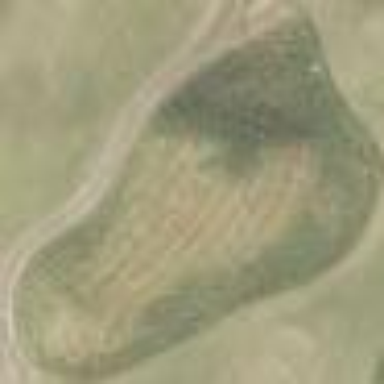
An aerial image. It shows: Area with grass used as rough in golf course.